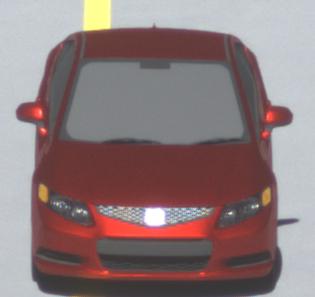
Make: Honda
Model: Civic Limousine 1.8
Detailed model: Civic (IX) Limousine
Model produced from: 2014/05
Model produced until: 2017/06
Doors: 4
Color: red
Road condition: dry road
Daytime: midday
Contrast: high contrast